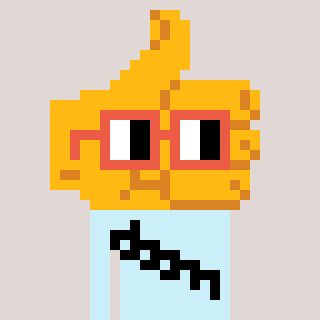
a pixel art character with square orange glasses, a thumbsup-shaped head and a cold-colored body on a warm background